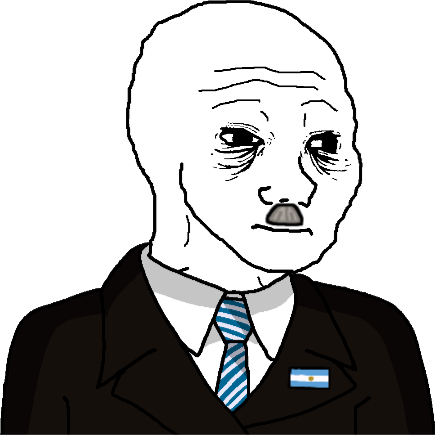
Label: 5_Tired_Wojak